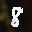
Label: 8